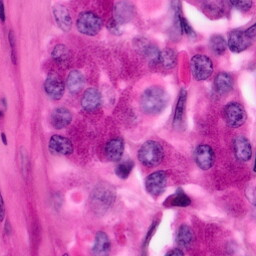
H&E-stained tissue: Pancreatic